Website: home-depot
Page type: customer-info-address
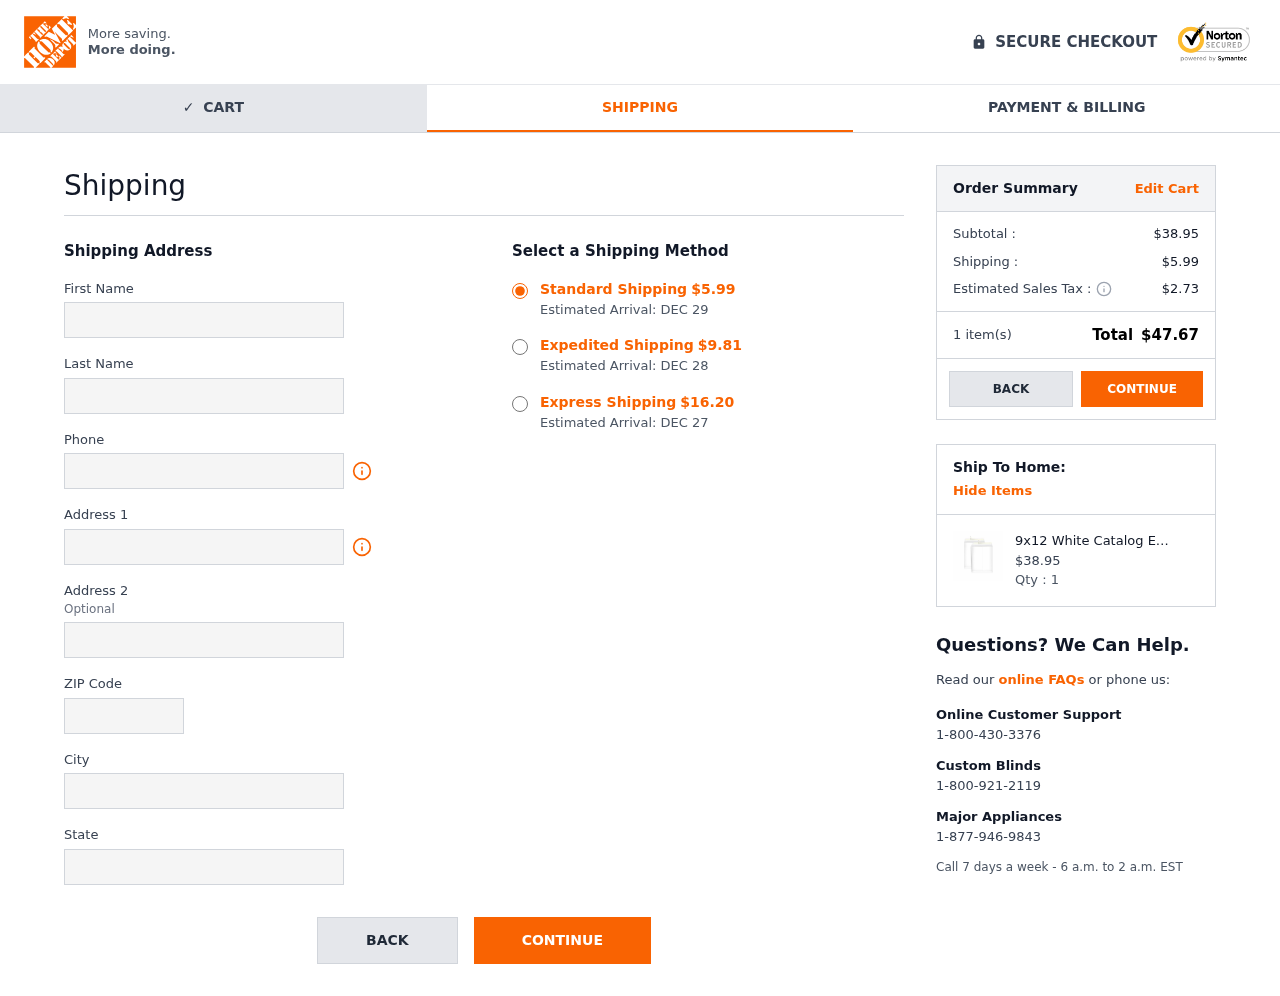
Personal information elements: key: PII_CITY
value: Rhondafurt
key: PII_FIRSTNAME
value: Catherine
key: PII_LASTNAME
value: Cardenas
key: PII_PHONE
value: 5318586340
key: PII_POSTCODE
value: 14072
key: PII_STATE
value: Pennsylvania
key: PII_STREET
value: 8152 Michael Plain
Product elements: key: PRODUCT1_NAME
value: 9x12 White Catalog Envelope, Peel & Seal
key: PRODUCT1_PRICE
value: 38.95
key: PRODUCT1_QUANTITY
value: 1
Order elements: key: ORDER_SHIPPING_COST
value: $5.99
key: ORDER_DELIVERY_DATE
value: Estimated Arrival: DEC 29
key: ORDER_SHIPPING_COST_EXPEDITED
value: $9.81
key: ORDER_DELIVERY_DATE_EXPEDITED
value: Estimated Arrival: DEC 28
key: ORDER_SHIPPING_COST_EXPRESS
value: $16.20
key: ORDER_DELIVERY_DATE_EXPRESS
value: Estimated Arrival: DEC 27
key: ORDER_SUBTOTAL
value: $38.95
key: ORDER_TAX
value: $2.73
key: ORDER_NUM_ITEMS
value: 1 item(s)
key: ORDER_TOTAL
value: $47.67